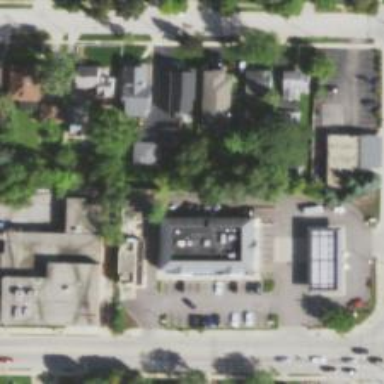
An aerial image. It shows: Convenience shop.